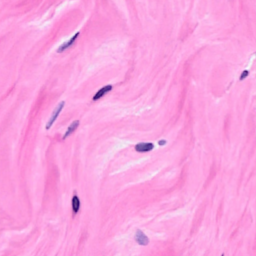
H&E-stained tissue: Breast